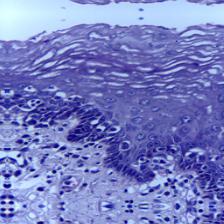
Diagnosis: Normal